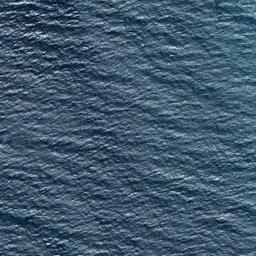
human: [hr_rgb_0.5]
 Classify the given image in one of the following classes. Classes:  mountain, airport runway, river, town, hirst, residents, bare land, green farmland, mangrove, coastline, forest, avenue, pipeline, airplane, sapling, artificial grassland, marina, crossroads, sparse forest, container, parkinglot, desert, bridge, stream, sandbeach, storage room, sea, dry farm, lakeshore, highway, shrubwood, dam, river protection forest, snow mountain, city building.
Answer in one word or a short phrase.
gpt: sea